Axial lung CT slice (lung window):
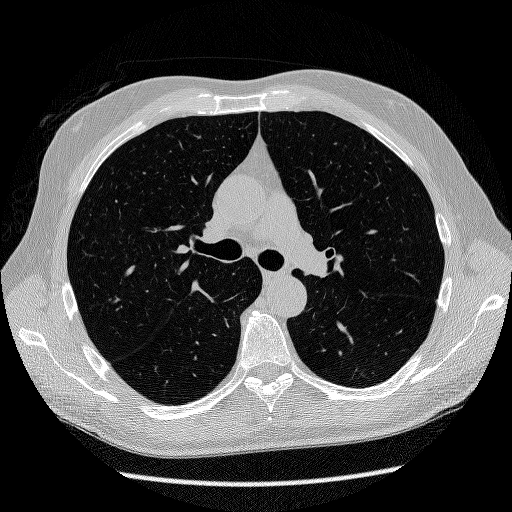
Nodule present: no